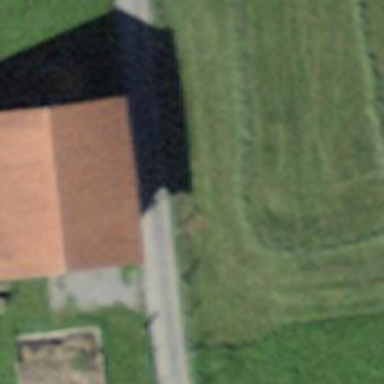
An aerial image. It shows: Barn.